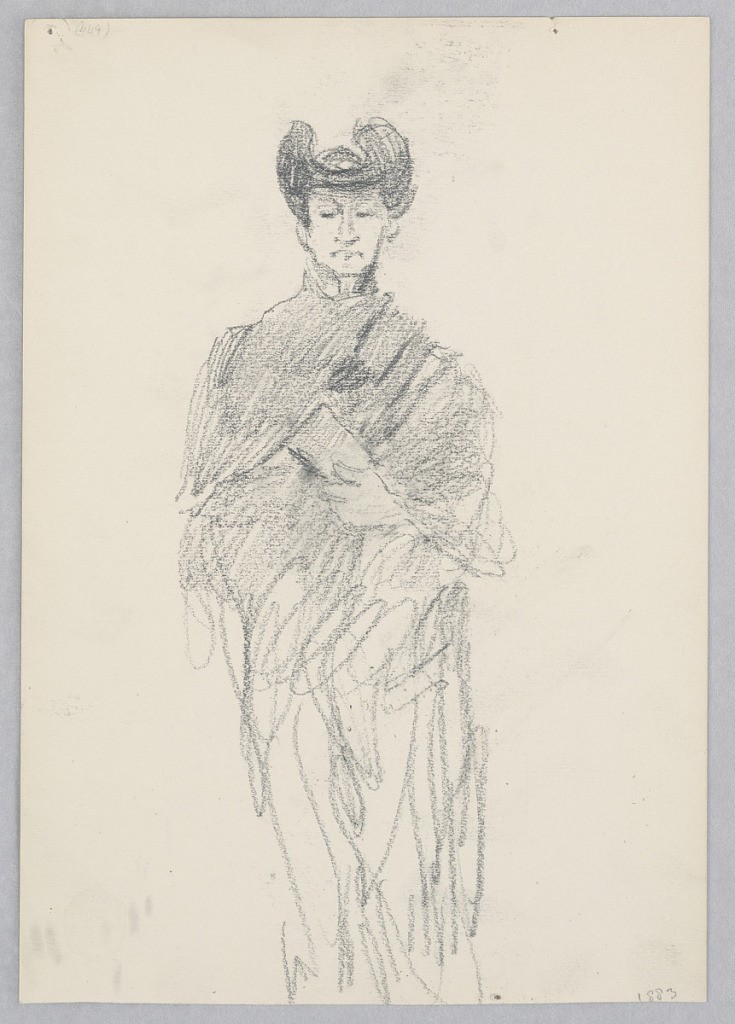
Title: Man
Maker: Robert Frederick Blum, American, 1857–1903
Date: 1883
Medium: Pastel crayon on wove paper
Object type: Drawing
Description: Sketch of a male figure wearing a hat and cape.